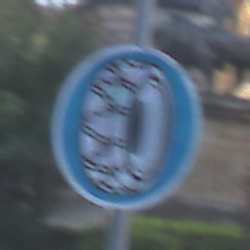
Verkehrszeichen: SchneekettenVorgeschrieben
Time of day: SunriseSunset
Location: Outdoor (Urban)
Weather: PartlyCloudy
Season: NotSpecified
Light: Natural